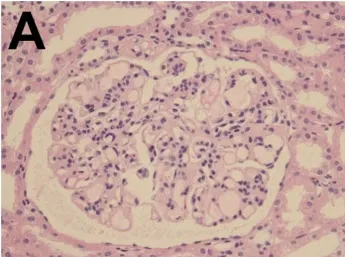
Histopathology of the renal biopsy specimen. H&E (x 400).
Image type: pathology (h&e)